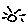
Label: sun